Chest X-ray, PA view. Patient: 41 years old, sex M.
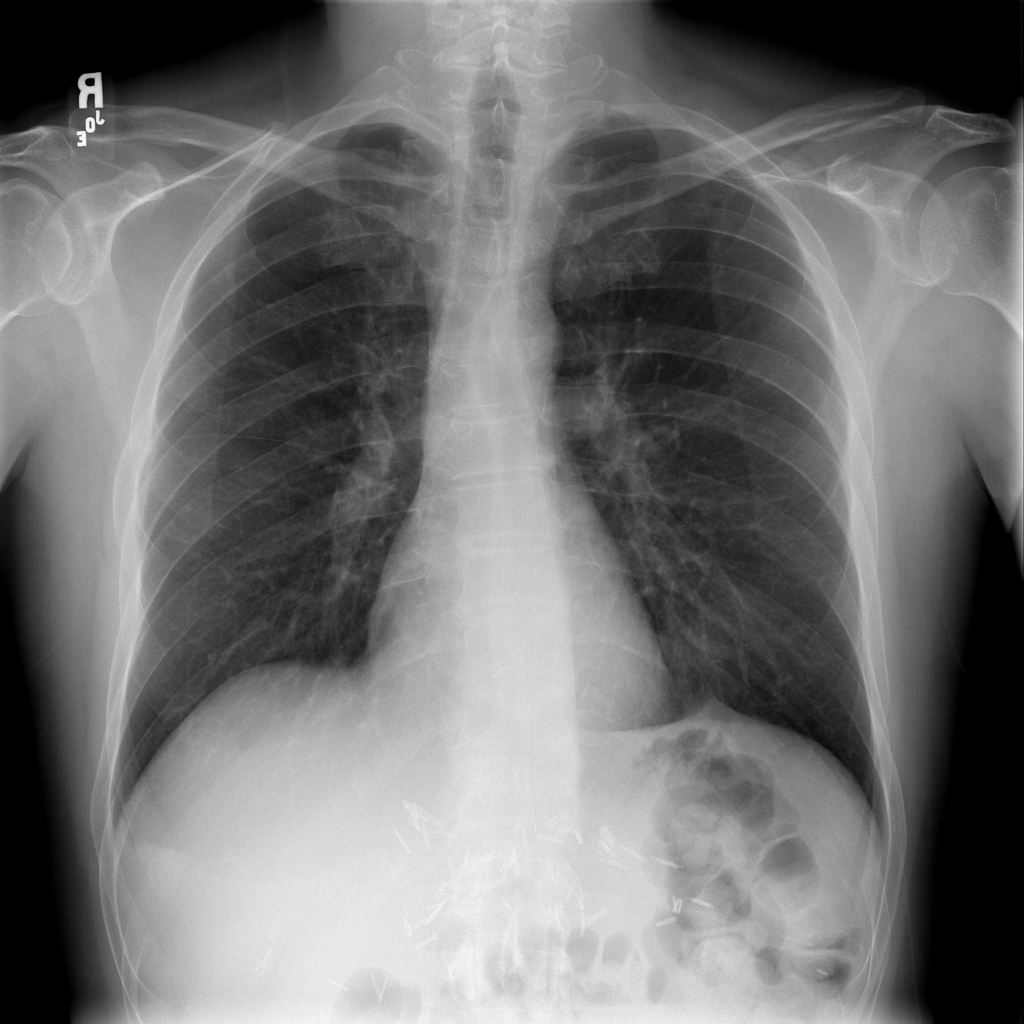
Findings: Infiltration